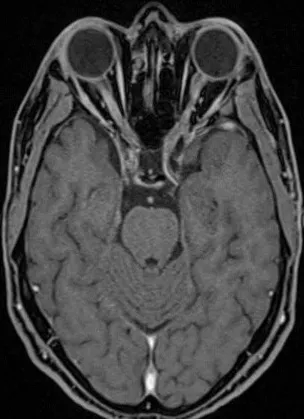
In T1- weighted post-contrast images, there is thick and nodular contrast enhancement along the optic nerves.
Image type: radiology (mri)